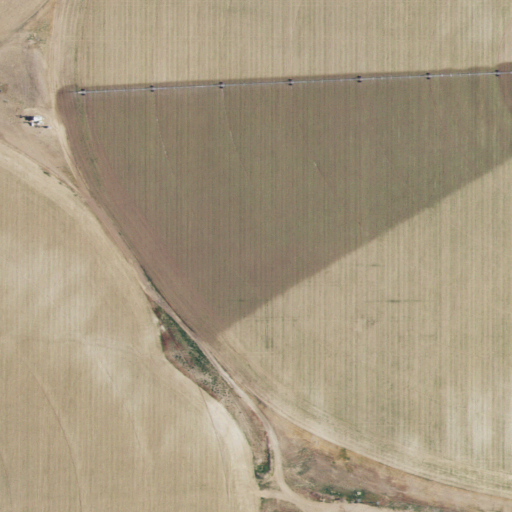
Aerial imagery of mountain in Idaho named Gooding Butte containing only cultivated crops